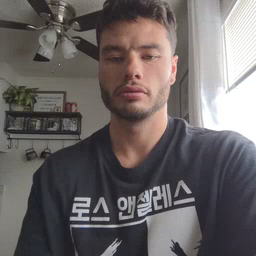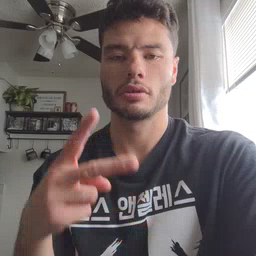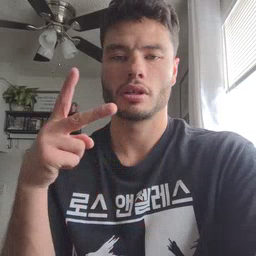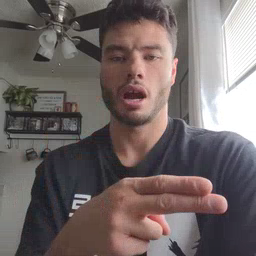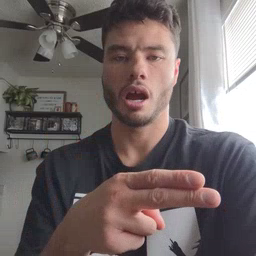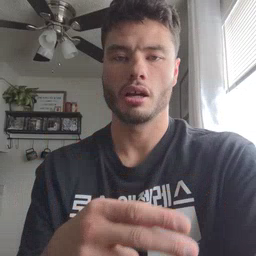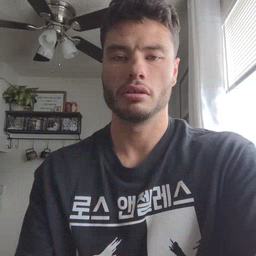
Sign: cut